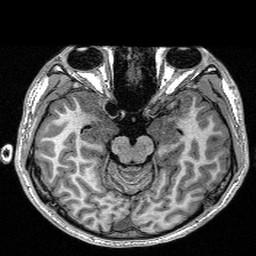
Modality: T1w
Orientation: coronal
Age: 22
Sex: male
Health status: healthy
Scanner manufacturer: siemens
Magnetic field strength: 1.5 T
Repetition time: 2.73 s
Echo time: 0.00357 s